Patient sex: F
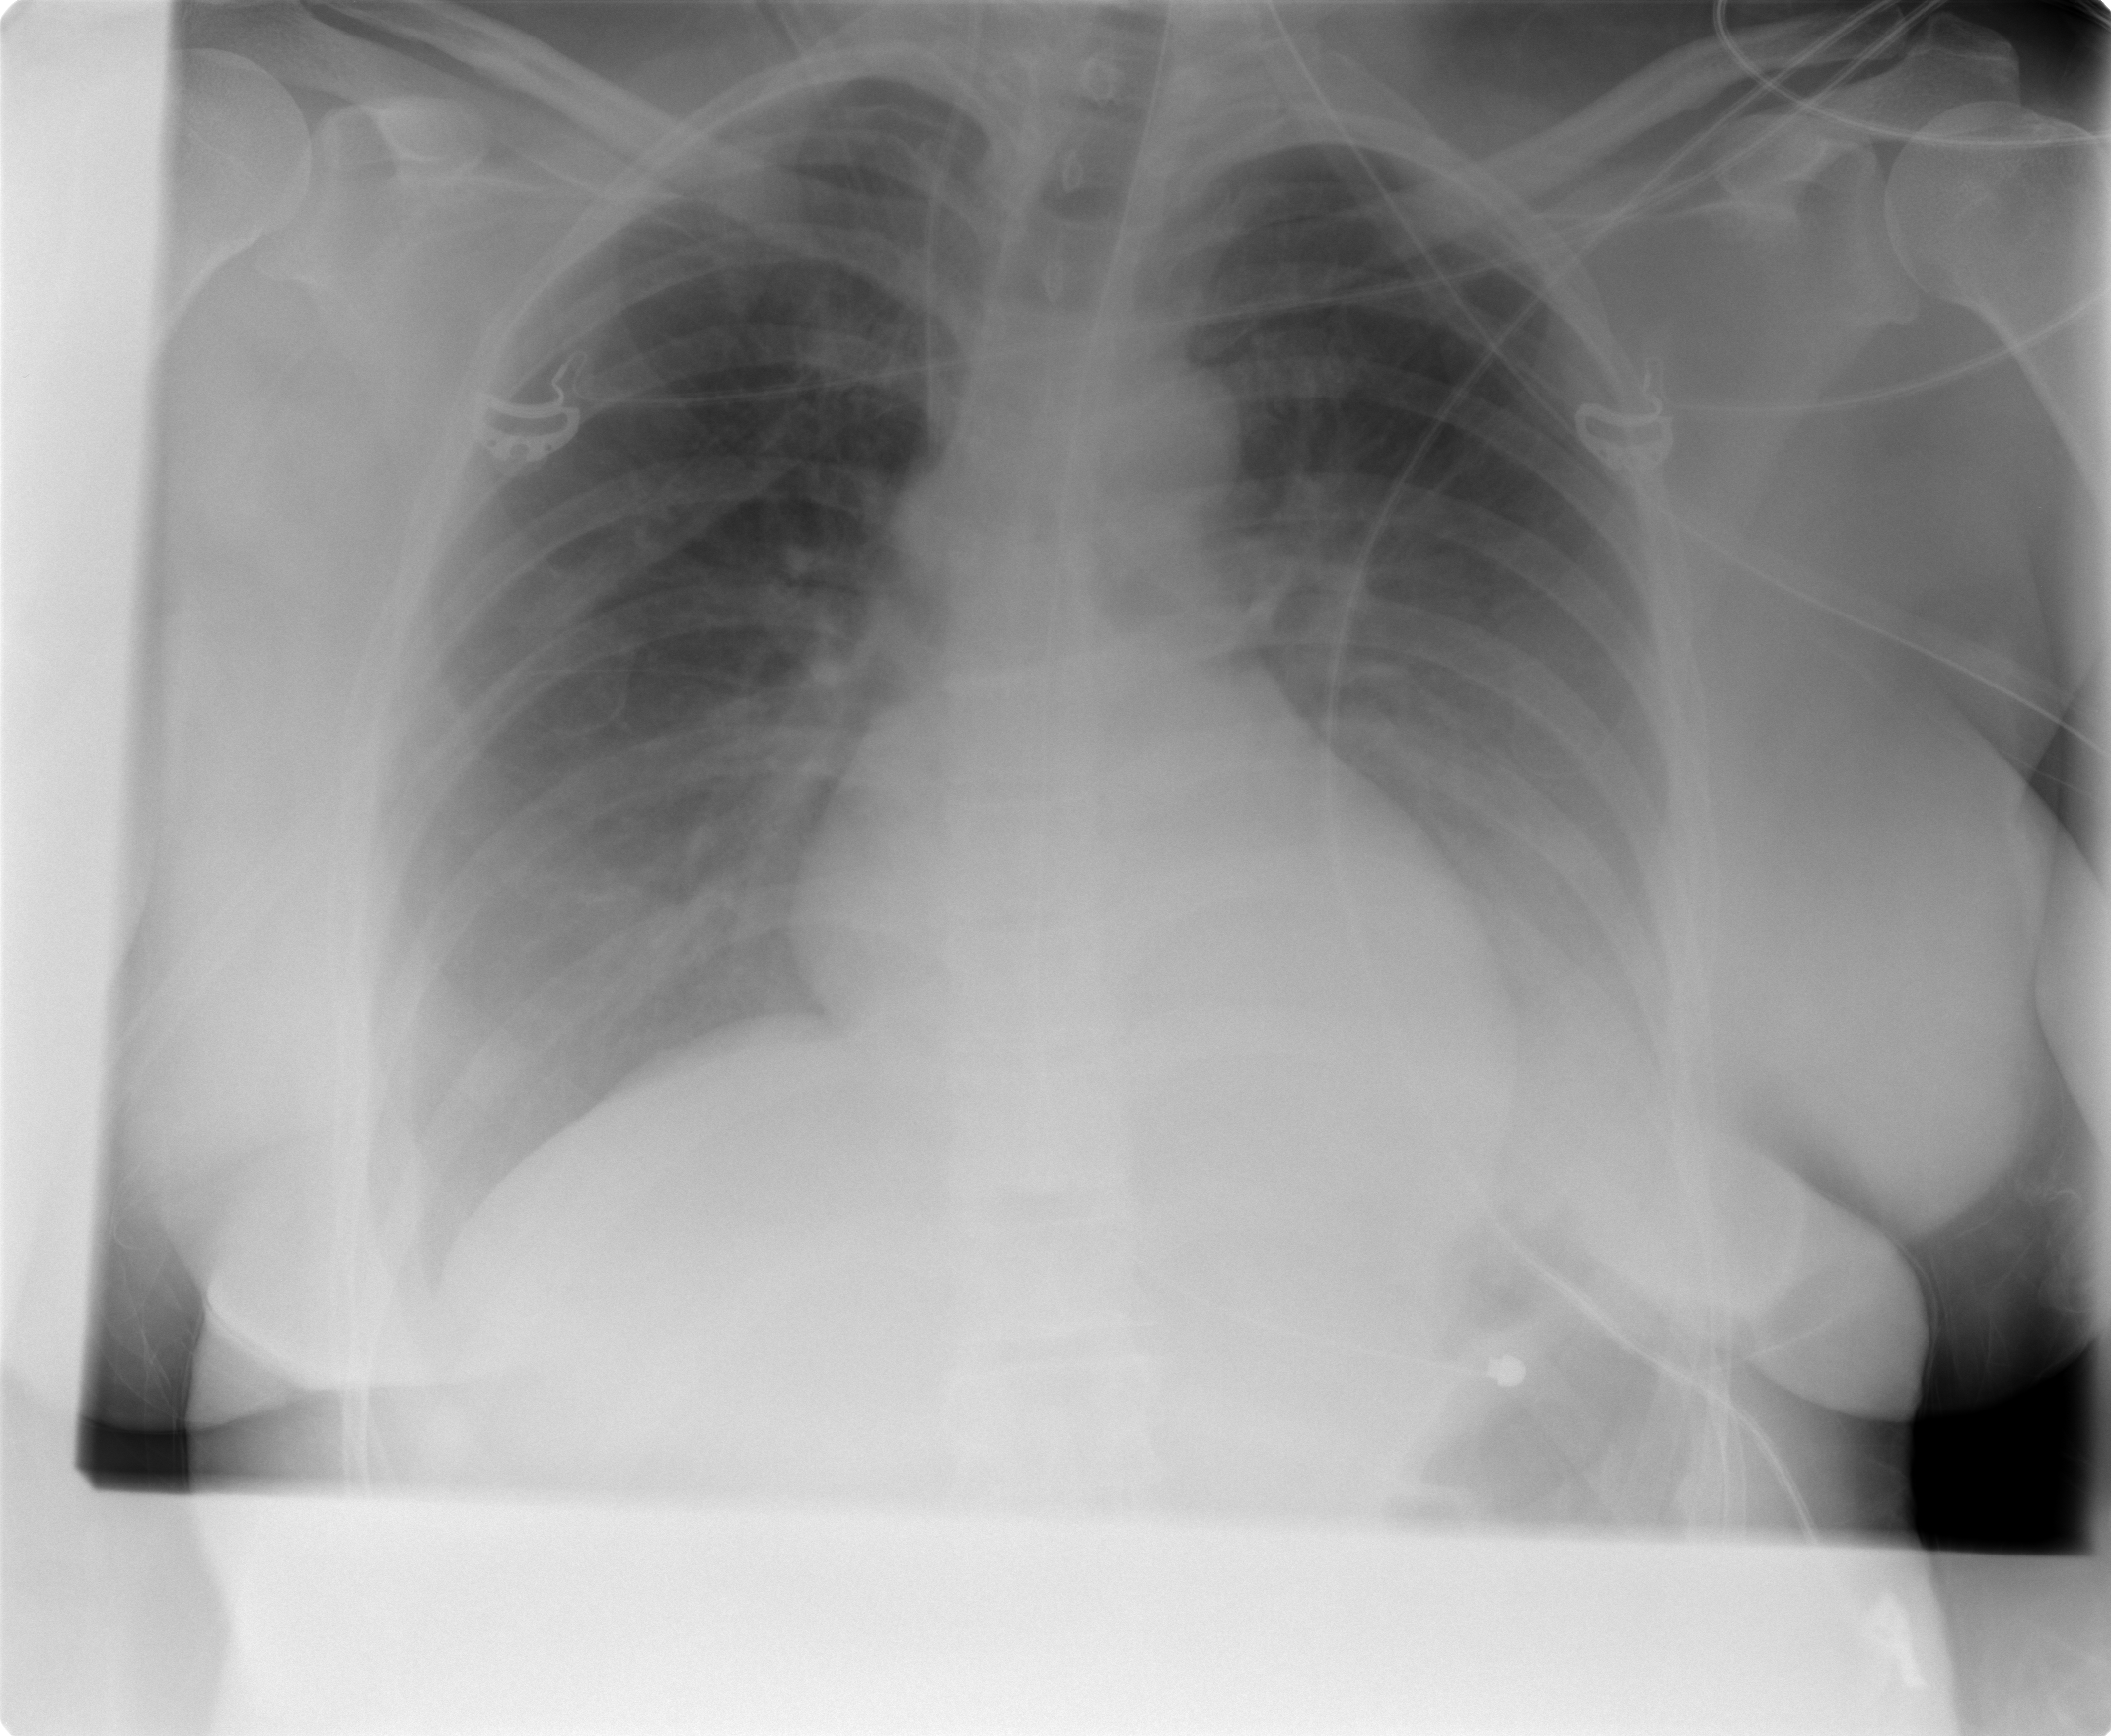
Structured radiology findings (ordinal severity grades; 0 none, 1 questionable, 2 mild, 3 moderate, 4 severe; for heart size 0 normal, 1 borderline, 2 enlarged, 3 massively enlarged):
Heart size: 0
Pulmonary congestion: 1
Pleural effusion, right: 2
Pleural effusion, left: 2
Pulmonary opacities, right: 0
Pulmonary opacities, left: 0
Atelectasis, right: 2
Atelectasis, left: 2